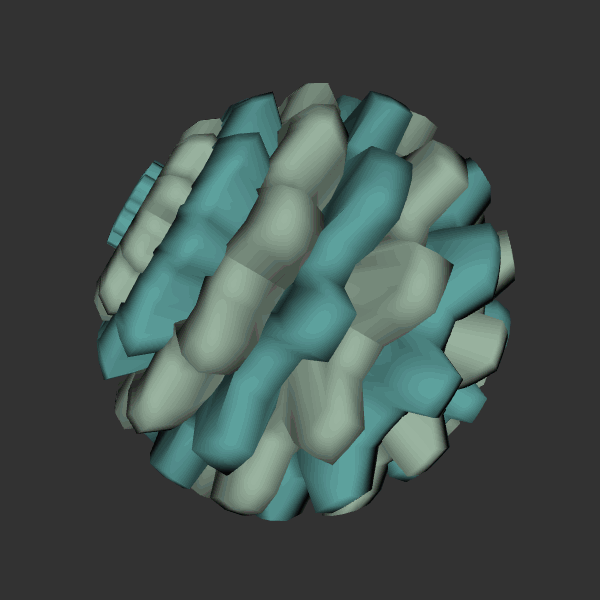
Background: dark